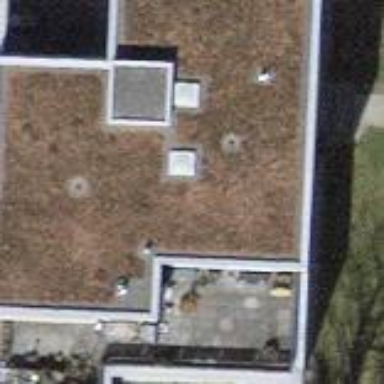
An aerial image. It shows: Residential building.